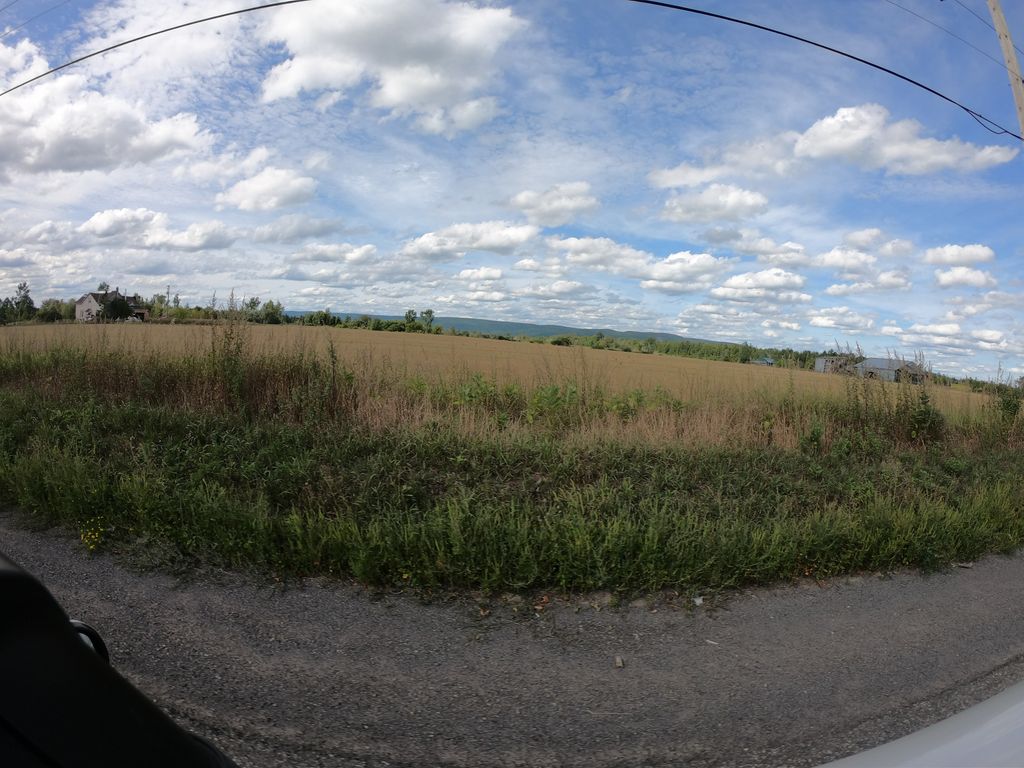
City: ottawa-gatineau